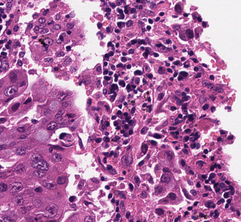
Tumor epithelial tissue: yes
Tumor-associated stroma tissue: yes
Normal tissue: no